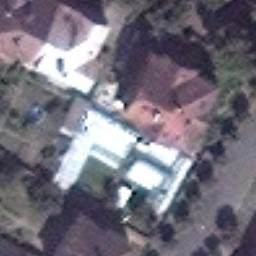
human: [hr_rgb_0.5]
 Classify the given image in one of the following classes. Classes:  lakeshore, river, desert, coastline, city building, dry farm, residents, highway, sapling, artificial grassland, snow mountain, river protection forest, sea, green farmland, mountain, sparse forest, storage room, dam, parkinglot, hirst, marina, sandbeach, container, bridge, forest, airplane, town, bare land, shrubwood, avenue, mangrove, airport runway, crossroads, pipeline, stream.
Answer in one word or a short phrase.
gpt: residents